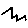
Label: zigzag